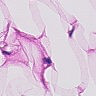
Metastatic tissue present: no